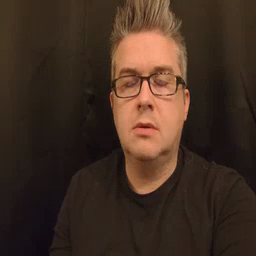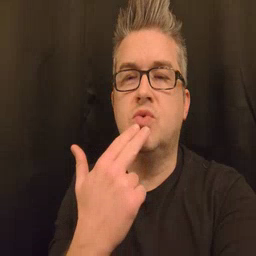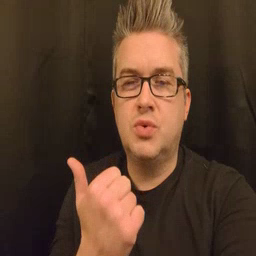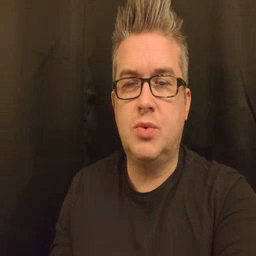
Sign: cute